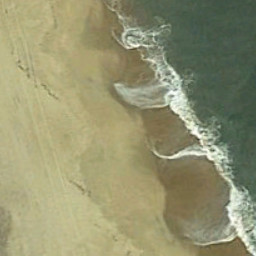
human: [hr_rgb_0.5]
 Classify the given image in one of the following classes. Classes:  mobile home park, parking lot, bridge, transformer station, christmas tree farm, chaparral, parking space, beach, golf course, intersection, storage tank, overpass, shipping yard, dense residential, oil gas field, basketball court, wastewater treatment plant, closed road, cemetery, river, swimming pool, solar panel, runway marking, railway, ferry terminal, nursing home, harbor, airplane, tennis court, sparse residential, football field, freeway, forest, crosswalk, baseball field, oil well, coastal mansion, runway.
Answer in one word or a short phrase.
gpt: beach